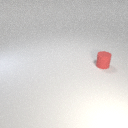
small red rubber cylinder